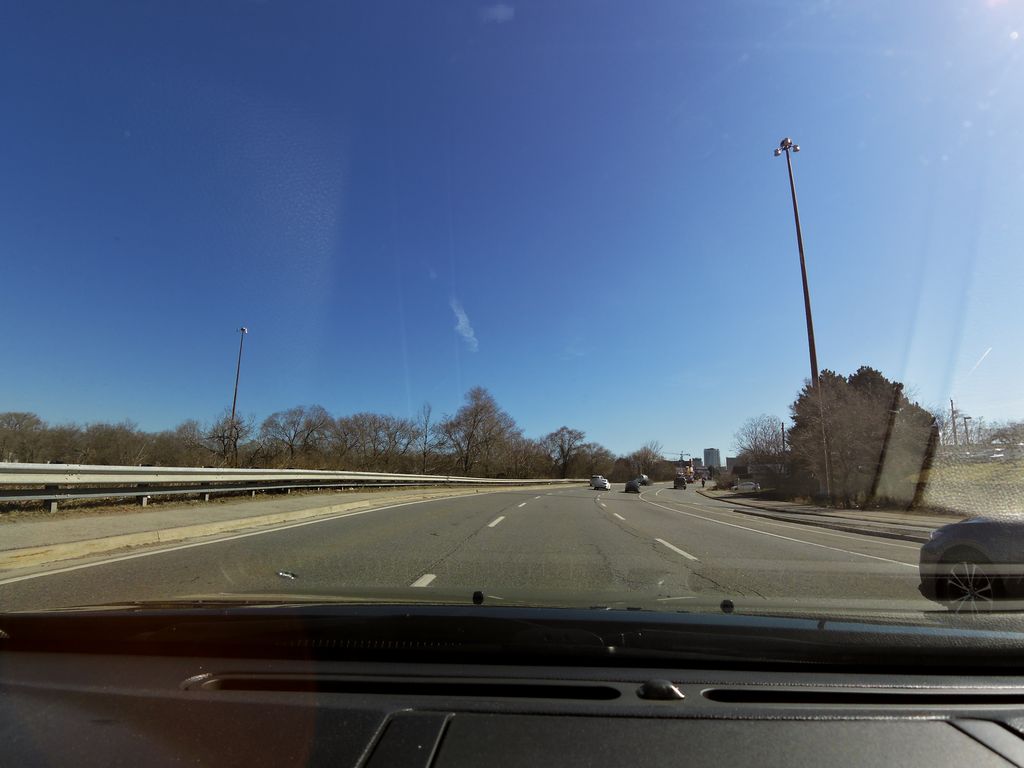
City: hamilton